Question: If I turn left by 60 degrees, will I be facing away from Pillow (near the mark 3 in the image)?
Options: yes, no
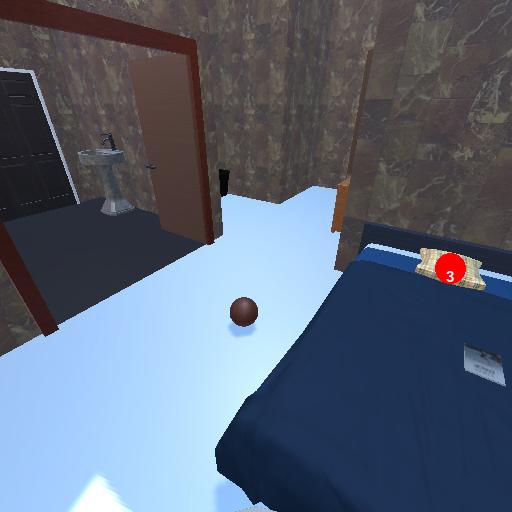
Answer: yes